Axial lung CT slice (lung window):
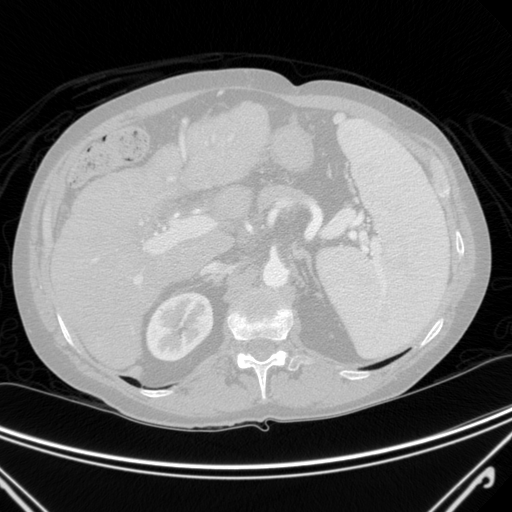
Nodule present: no